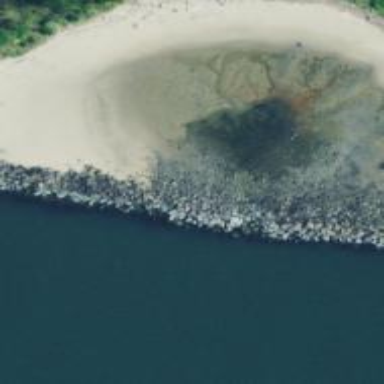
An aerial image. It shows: Sandy beach with natural surroundings.